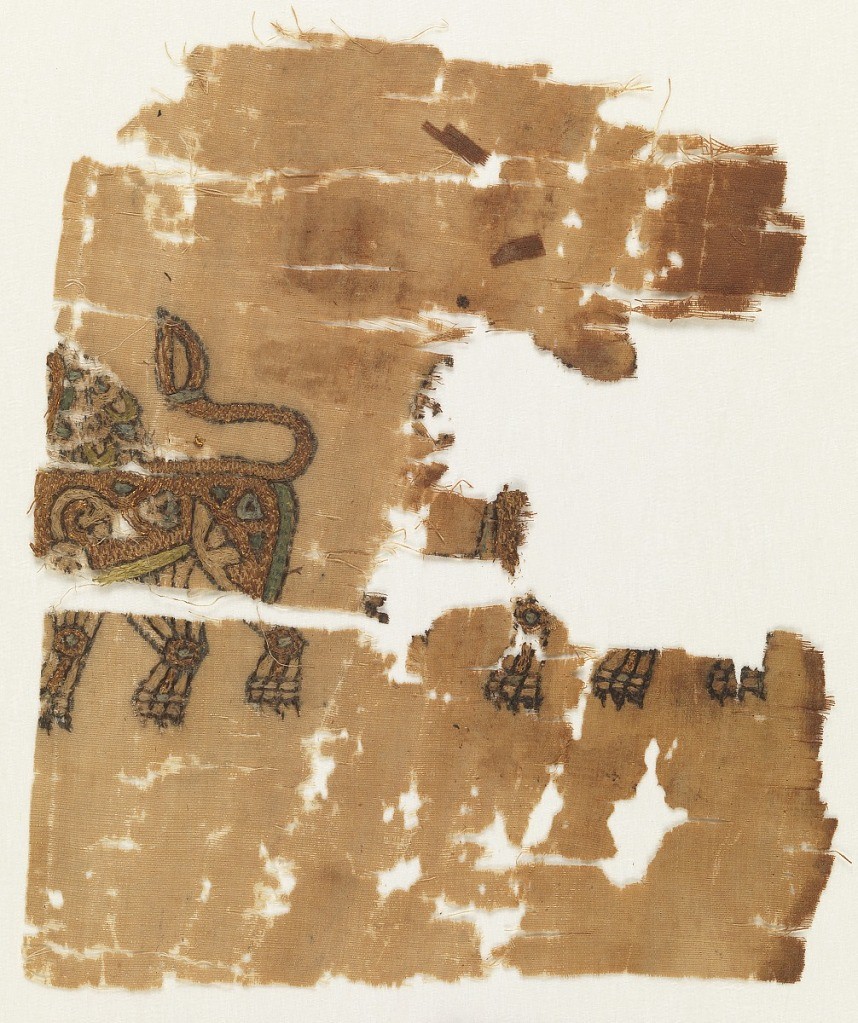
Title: Fragment
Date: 10th century
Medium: silk and gold thread on cotton ground Technique: split-stitch embroidery on warp-faced plain weave
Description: Fragmented and incomplete depictions of a two lions in profile view, in light green, light blue, cream, brown, and gold.